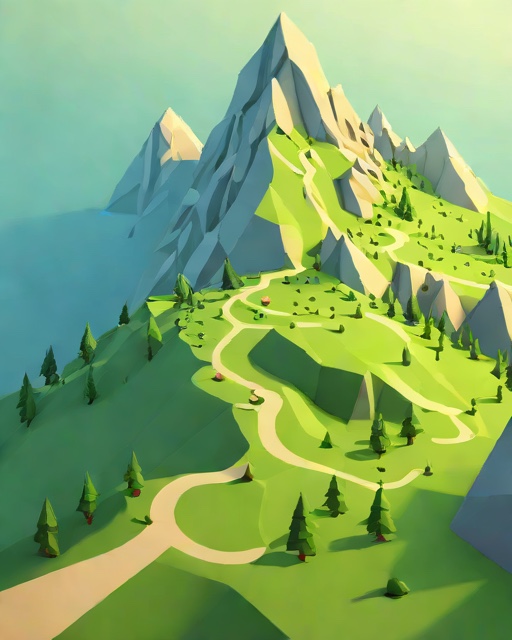
Category: Graduation